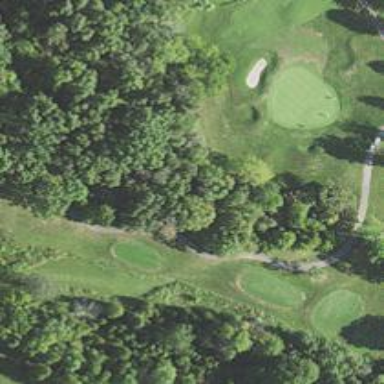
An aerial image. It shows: Path used for both walking and golf.